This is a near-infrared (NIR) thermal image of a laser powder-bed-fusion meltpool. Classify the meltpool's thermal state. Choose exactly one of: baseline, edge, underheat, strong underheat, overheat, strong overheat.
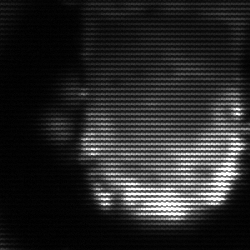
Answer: baseline